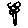
Label: flower